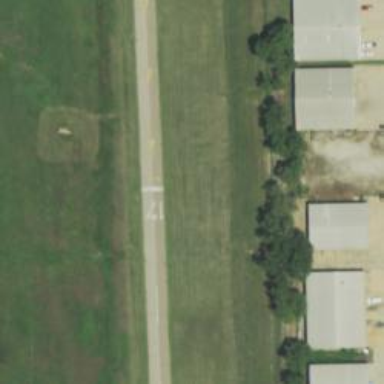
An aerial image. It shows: Runway with displaced threshold at the airport.